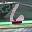
Label: 6